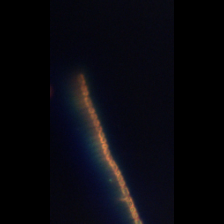
Taxon: Psuedo-nitzschia
Group: Diatoms